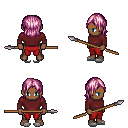
a pixel art fantasy rpg character, male body template, human, dark skin, maroon long-sleeve shirt, red pants, pink long bangs hairstyle, white slippers, spear, four views (front, back, left, right), 2x2 character sprite sheet, small pixel art, hard edges, no anti-aliasing